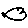
Label: fish